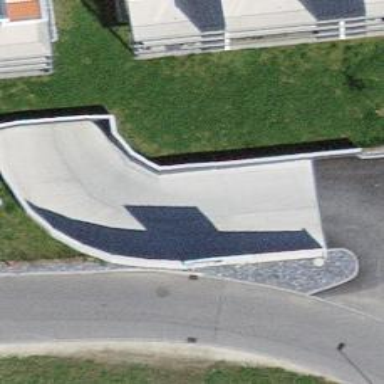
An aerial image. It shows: Concrete driveway.